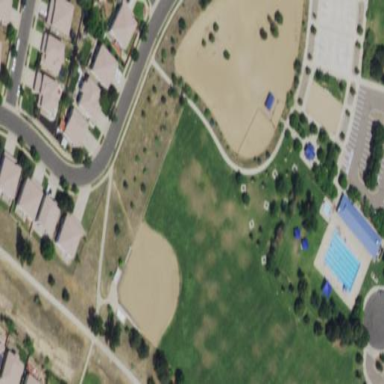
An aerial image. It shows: Dog park for leisure land.